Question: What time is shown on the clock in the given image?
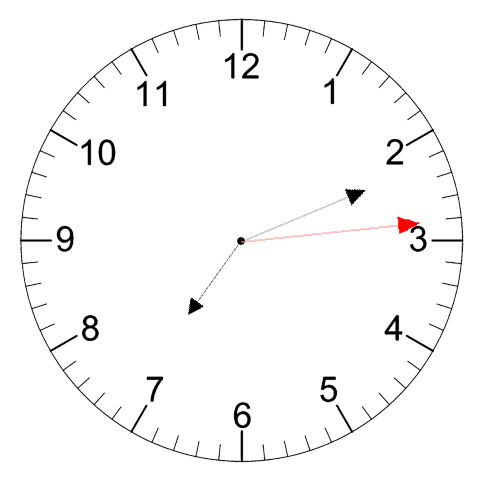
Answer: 07:11:14